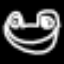
Label: frog